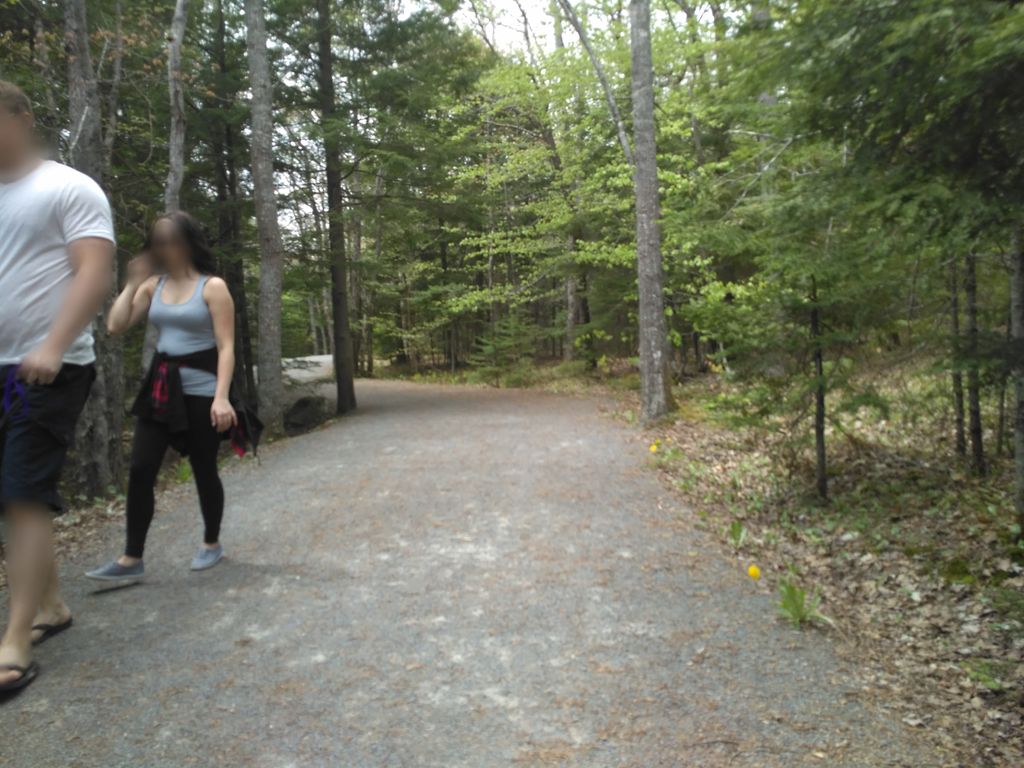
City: halifax